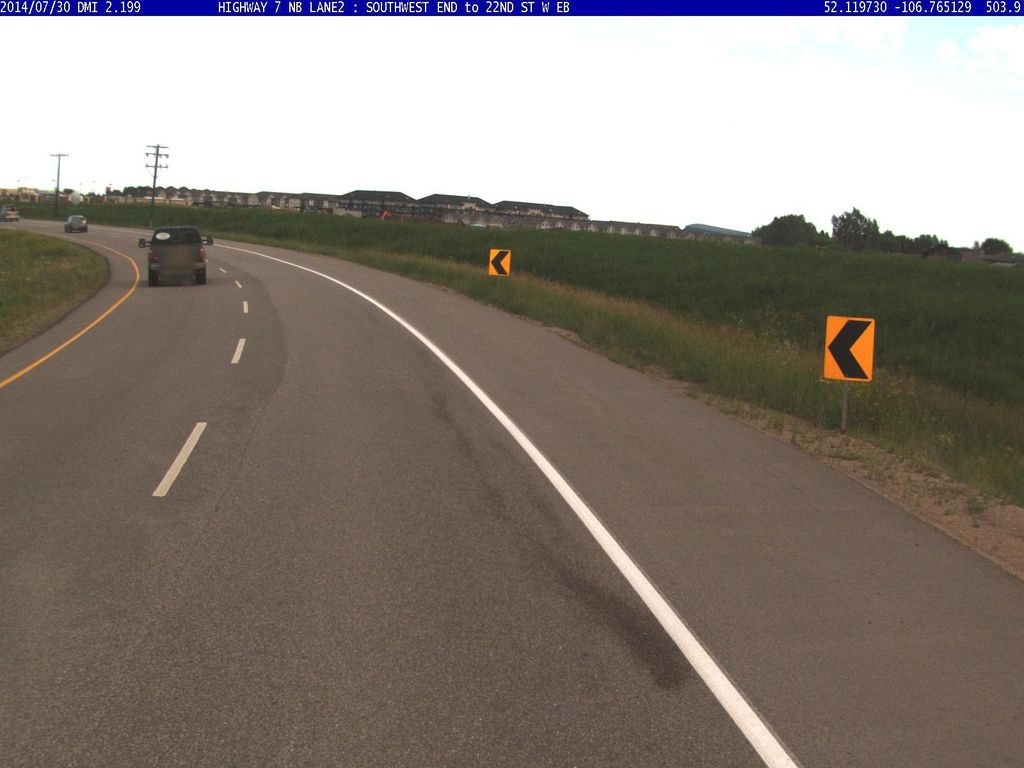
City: saskatoon